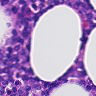
Metastatic tissue present: no